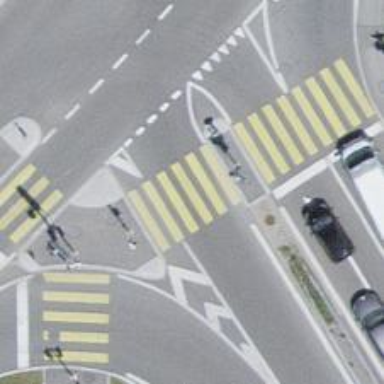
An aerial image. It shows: Crossing with traffic signals.